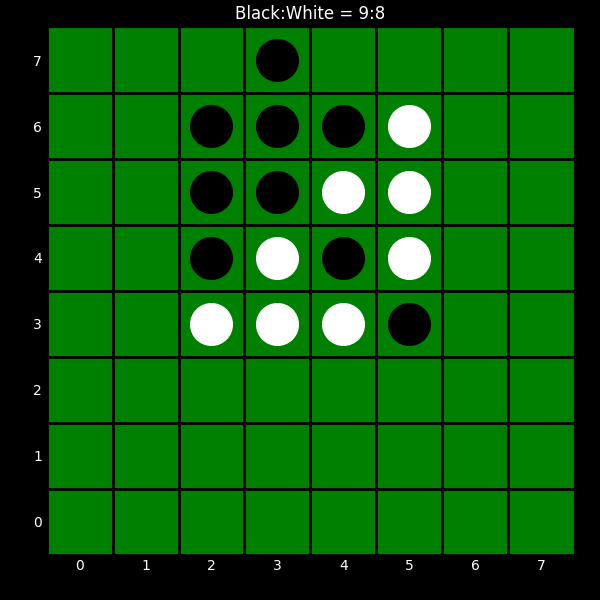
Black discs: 9
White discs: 8